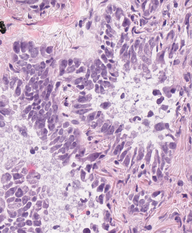
Tumor epithelial tissue: yes
Tumor-associated stroma tissue: yes
Normal tissue: no